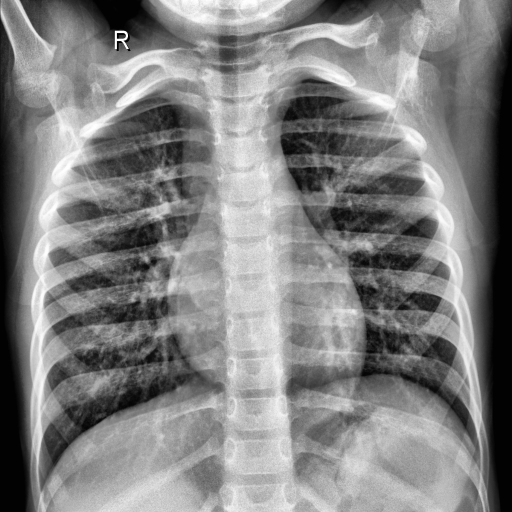
Finding: NORMAL